Interaction volume radius: 10 \u00c5
Interaction volume height: 20 \u00c5
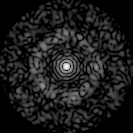
Disorder parameter: 0.8516